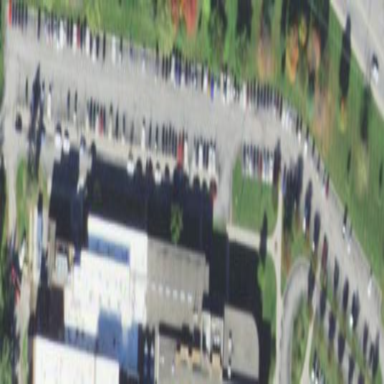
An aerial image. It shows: Parking area with surface.